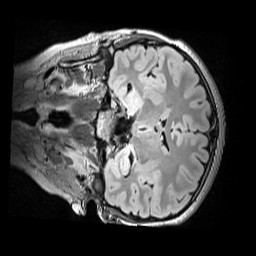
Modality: FLAIR
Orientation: coronal
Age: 12
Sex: male
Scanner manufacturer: siemens
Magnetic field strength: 3 T
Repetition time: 5 s
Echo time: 0.388 s